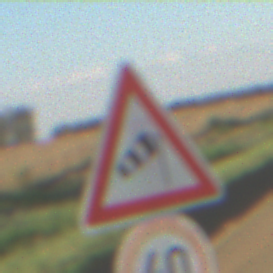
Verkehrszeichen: SeitenwindVonRechts
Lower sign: Geschwindigkeit40
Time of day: SunriseSunset
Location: Outdoor (Nature)
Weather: Clear
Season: NotSpecified
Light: Natural